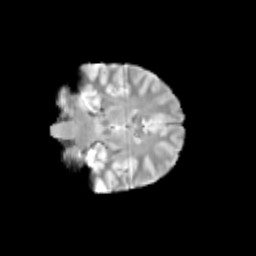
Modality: T2w
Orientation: coronal
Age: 10
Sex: female
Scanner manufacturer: siemens
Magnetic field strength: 3 T
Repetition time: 3.8 s
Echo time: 0.07 s